Interaction volume radius: 5 \u00c5
Interaction volume height: 10 \u00c5
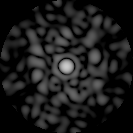
Disorder parameter: 0.7708